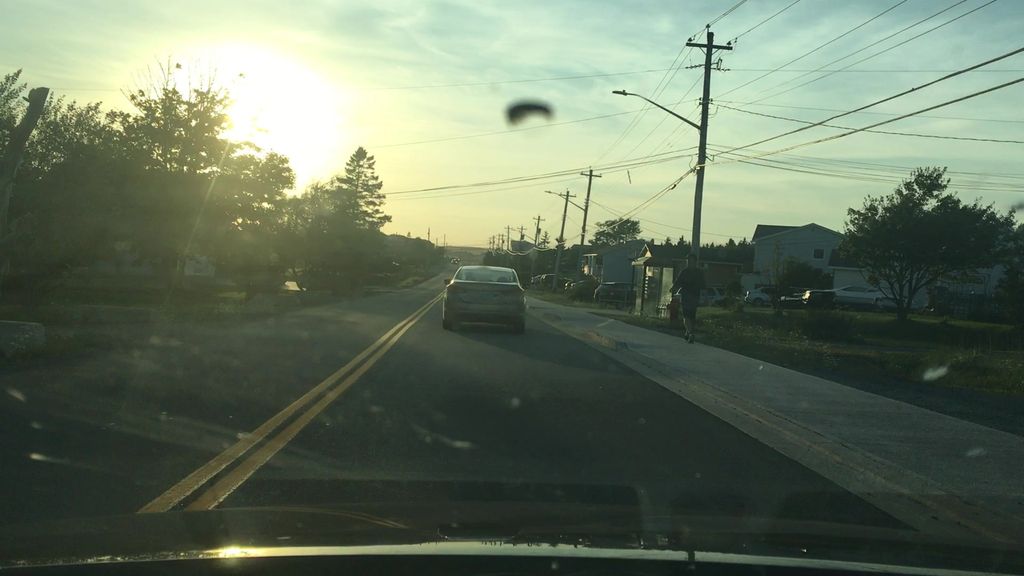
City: halifax